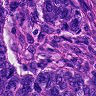
Metastatic tissue present: yes